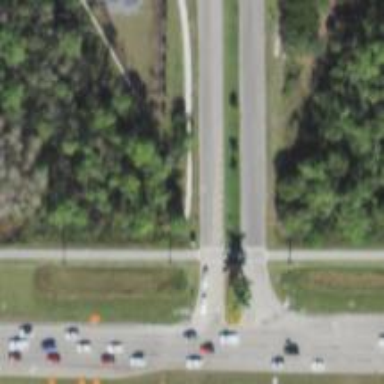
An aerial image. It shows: Marked crossing on asphalt cycleway.